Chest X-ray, PA view. Patient: 29 years old, sex M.
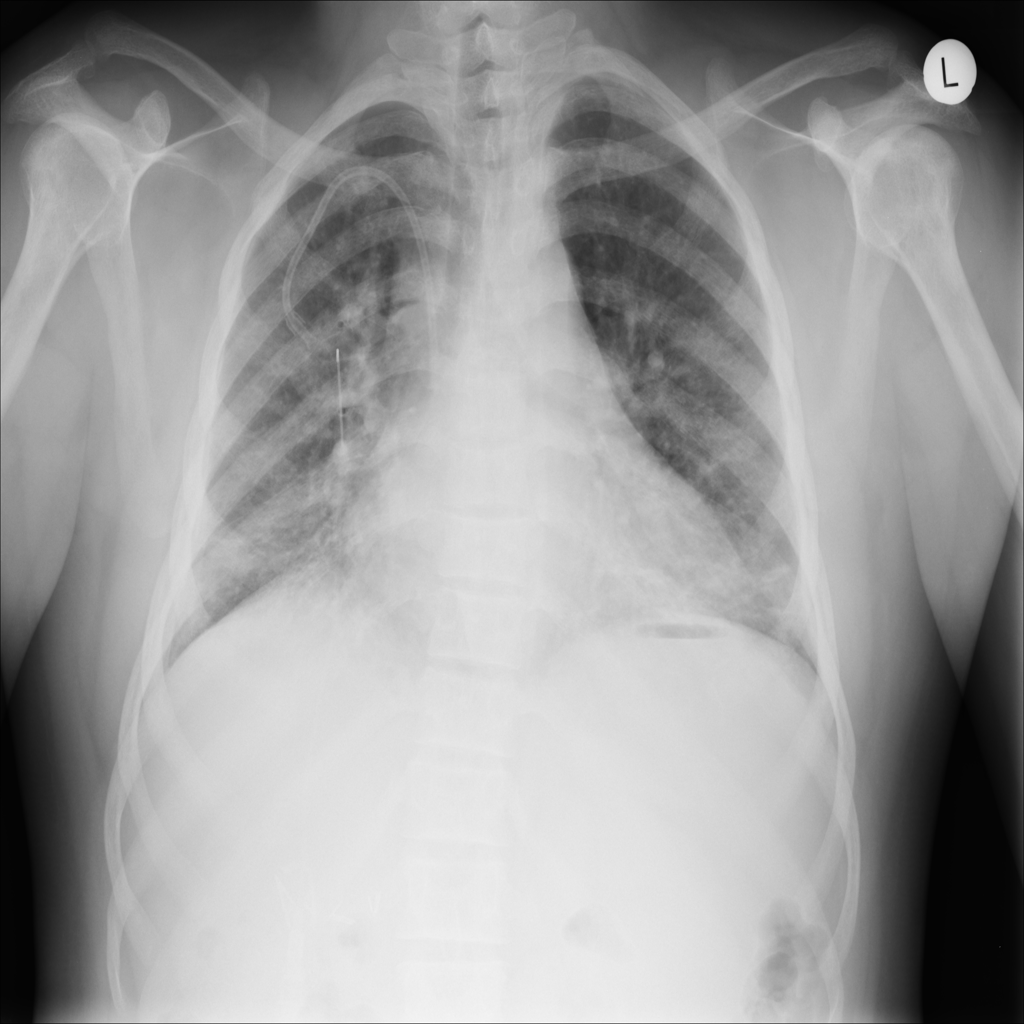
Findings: No Finding